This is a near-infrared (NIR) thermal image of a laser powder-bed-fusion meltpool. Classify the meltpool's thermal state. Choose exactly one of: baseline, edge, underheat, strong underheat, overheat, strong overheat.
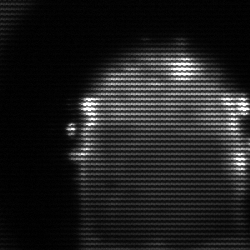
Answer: baseline